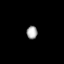
Tissue: prostate
Cell type: T cells
Senescence score: 0.7402
Nuclear area (px): 137
Mean DAPI intensity: 165.796